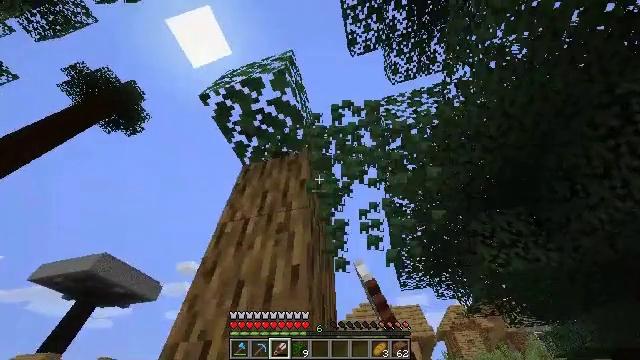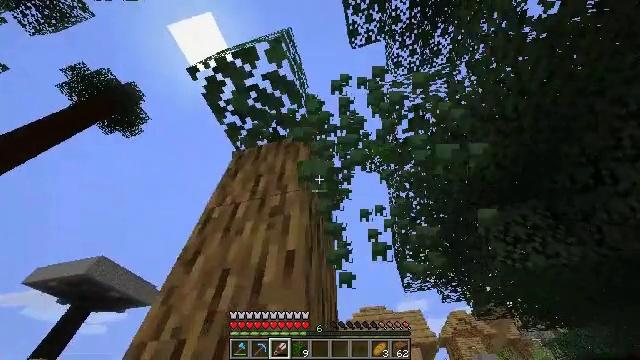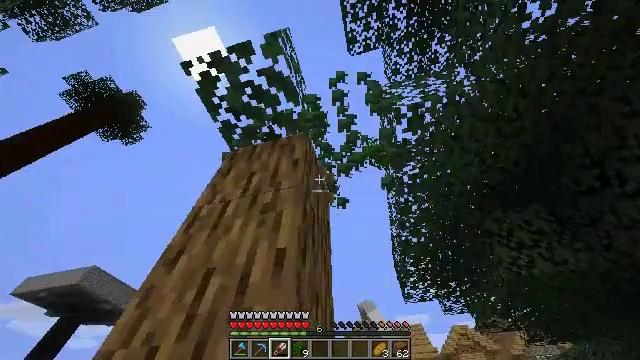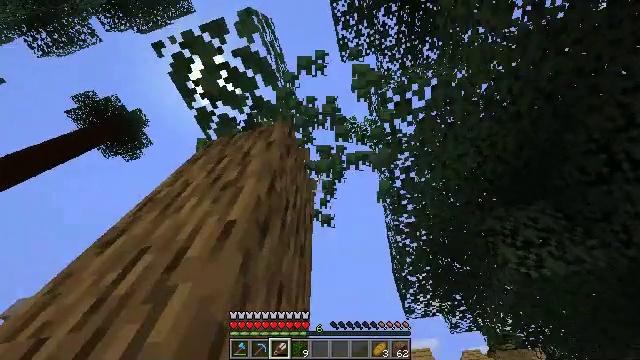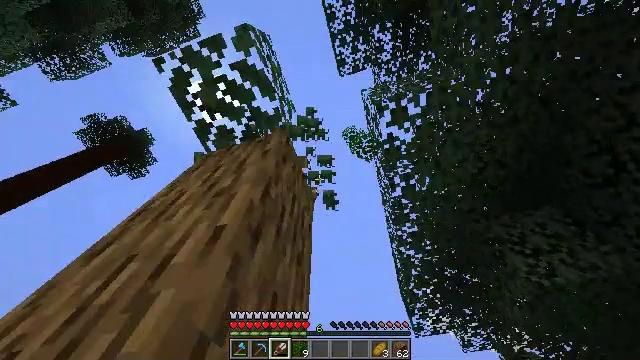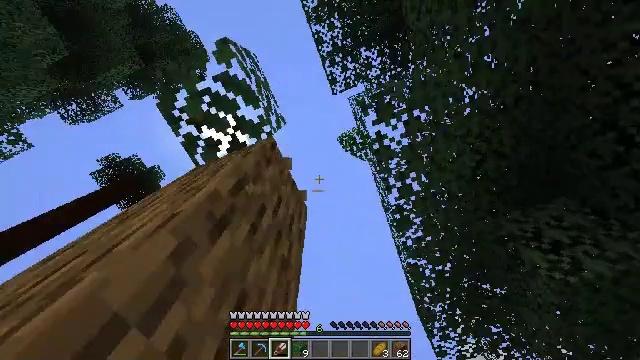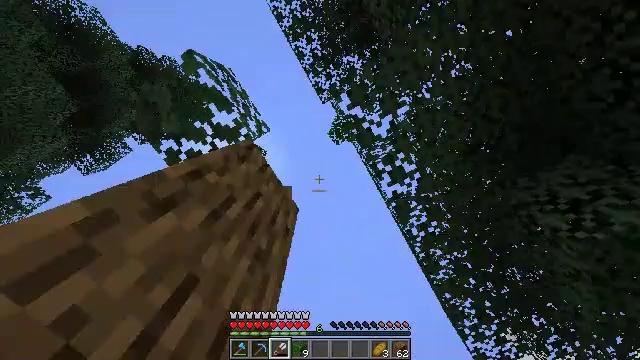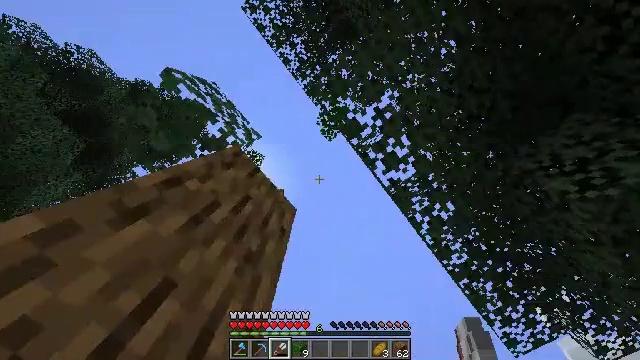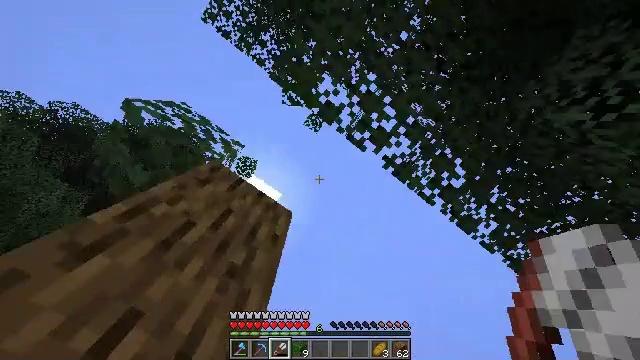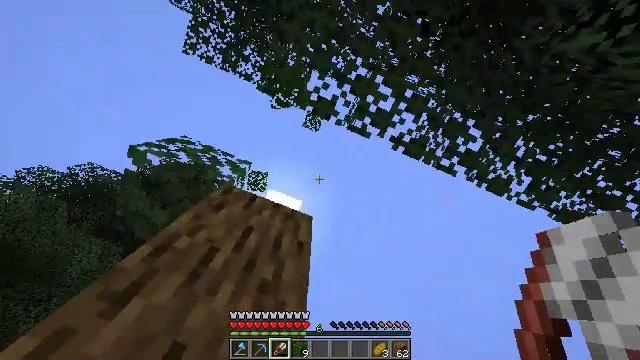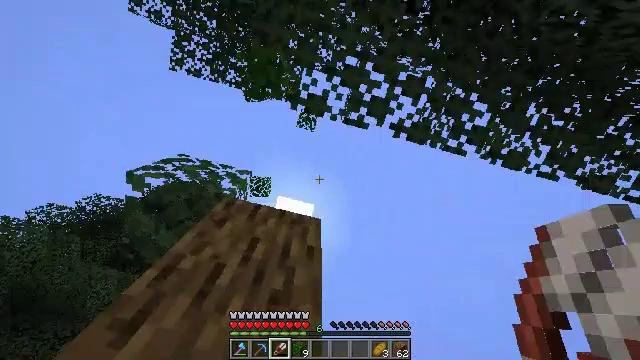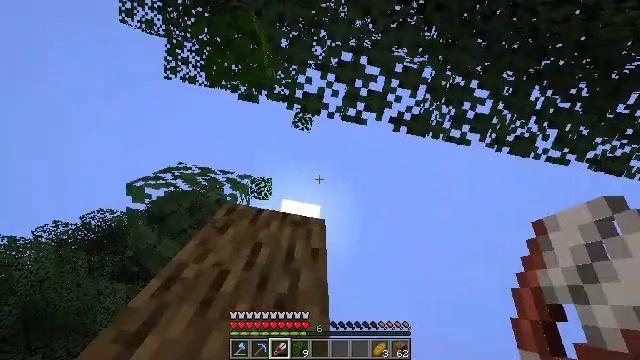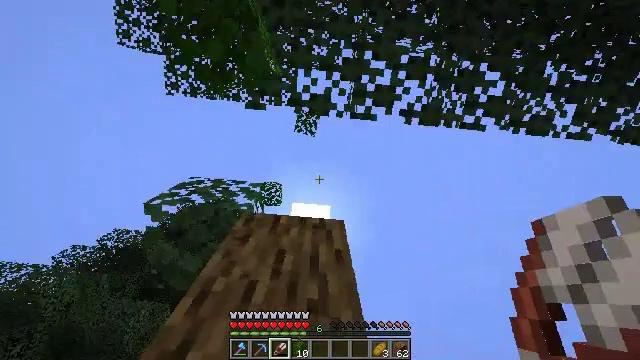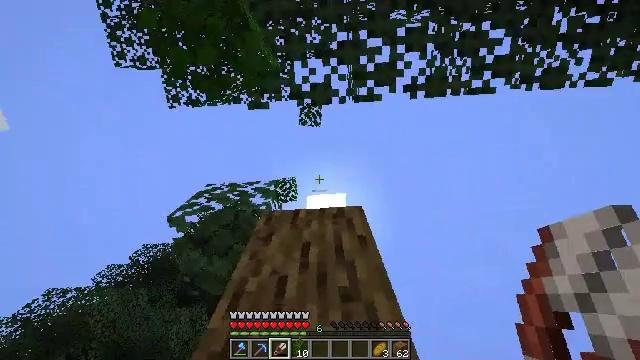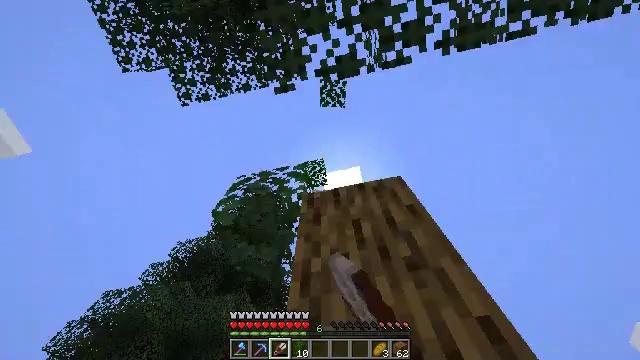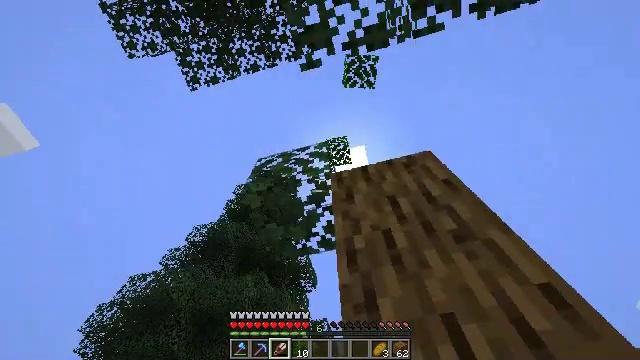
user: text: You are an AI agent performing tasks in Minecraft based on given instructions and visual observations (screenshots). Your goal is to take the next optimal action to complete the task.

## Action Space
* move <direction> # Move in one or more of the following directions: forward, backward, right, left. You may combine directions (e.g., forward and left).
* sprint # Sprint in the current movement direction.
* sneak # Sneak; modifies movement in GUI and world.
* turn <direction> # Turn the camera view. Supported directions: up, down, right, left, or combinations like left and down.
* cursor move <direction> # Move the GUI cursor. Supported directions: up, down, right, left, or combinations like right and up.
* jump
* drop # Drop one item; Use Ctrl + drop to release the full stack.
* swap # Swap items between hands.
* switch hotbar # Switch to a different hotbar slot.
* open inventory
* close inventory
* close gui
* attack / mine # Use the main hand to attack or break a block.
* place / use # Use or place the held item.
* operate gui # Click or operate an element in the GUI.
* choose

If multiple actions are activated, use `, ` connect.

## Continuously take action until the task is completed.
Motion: motion action
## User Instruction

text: Break oak leaves from the trees.
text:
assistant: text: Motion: move forward, sprint, turn up, attack / mine
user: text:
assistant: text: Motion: move forward and move right, sprint, turn up, attack / mine
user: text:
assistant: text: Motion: move forward and move right, sprint, turn up, attack / mine
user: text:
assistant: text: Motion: move forward and move right, sprint, turn left and up, attack / mine
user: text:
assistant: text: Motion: move forward and move right, sprint, turn left and up, attack / mine
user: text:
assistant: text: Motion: move forward and move right, sprint, turn left and up, attack / mine
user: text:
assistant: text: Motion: move right, turn left and up, attack / mine
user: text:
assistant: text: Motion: turn left, attack / mine
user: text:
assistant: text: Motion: turn left, attack / mine
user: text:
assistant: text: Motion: turn left, attack / mine
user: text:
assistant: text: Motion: turn left
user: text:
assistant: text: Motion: move left, turn left
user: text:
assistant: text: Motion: move left, turn left and down, attack / mine
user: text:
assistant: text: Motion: move left, turn left and down, attack / mine
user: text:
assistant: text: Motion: move left, turn left and down, attack / mine
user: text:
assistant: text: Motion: move left, turn left and down, attack / mine
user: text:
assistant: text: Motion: move left, turn down, attack / mine
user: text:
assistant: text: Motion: move left, attack / mine
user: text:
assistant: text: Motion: attack / mine
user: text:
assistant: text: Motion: turn up, attack / mine
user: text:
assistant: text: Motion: turn right and up, attack / mine
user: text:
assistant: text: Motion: move forward, turn right and up
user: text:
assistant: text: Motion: move forward, turn right
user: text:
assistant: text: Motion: move forward, turn right and down
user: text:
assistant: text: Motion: move forward, turn right and down
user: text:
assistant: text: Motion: turn right and down
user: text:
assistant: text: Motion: turn right
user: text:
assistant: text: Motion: turn right and up
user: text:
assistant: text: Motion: turn right and up
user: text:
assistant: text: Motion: turn up, attack / mine